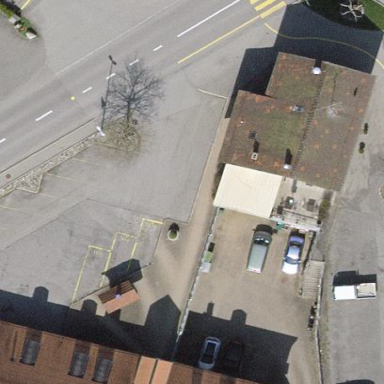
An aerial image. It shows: Commercial building that houses restaurant.